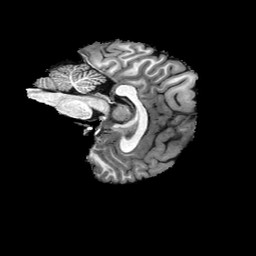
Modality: T1w
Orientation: sagittal
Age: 30
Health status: healthy
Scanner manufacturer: philips
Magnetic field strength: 3 T
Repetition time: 0.007846 s
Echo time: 0.003595 s